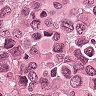
Metastatic tissue present: yes